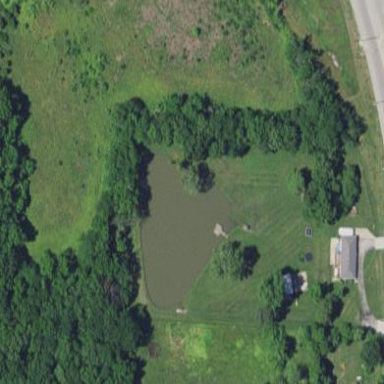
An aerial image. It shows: Pond surrounded by natural water.